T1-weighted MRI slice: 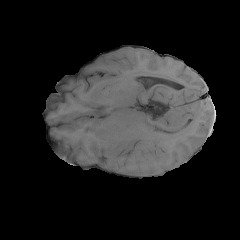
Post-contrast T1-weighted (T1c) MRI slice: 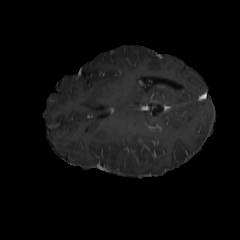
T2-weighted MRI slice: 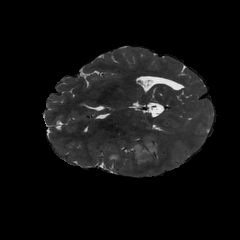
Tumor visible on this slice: yes